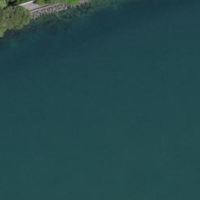
EUNIS habitat code: 14
Species observed at this site:
Fulica atra
Mergus merganser